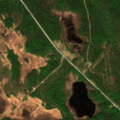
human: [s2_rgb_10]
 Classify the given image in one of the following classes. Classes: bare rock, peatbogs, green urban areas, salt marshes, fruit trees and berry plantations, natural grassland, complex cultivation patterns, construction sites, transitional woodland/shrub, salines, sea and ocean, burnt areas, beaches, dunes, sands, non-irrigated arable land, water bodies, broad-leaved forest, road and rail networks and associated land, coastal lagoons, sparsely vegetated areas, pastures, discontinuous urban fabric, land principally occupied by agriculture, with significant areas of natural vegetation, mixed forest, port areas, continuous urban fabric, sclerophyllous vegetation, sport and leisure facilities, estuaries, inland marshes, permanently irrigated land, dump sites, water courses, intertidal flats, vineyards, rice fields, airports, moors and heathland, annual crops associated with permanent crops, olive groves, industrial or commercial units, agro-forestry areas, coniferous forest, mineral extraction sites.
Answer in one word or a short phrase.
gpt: mixed forest, transitional woodland/shrub